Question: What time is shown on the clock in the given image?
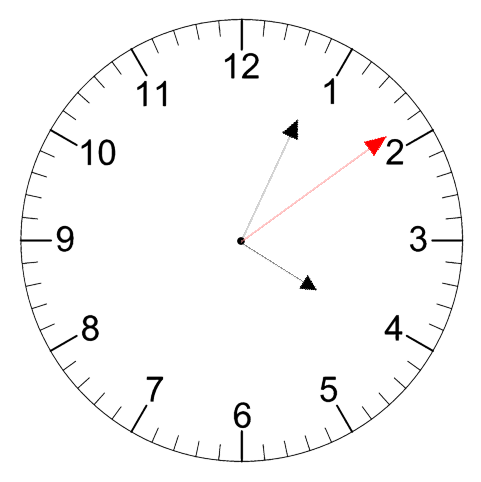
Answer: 04:04:09